Field crop: maize
Growth stage: 2
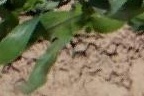
Species: maize